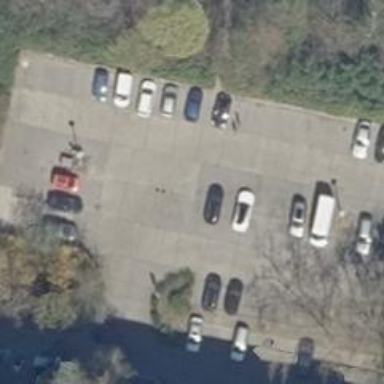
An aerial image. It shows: Parking aisle with concrete surface.